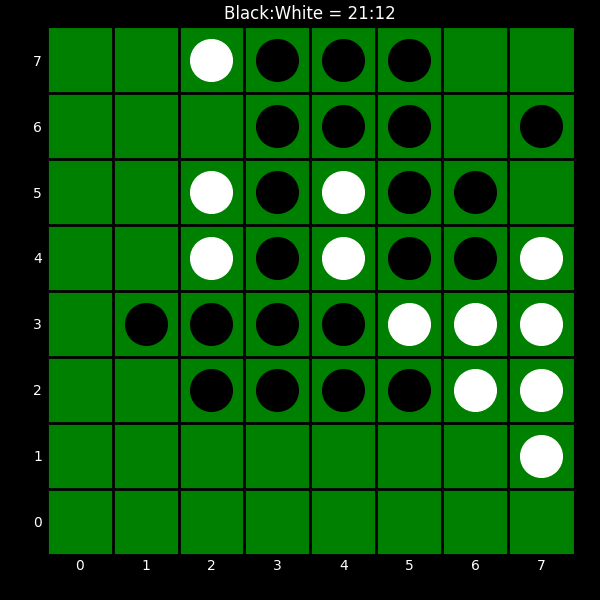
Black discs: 21
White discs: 12